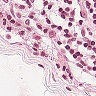
Metastatic tissue present: no